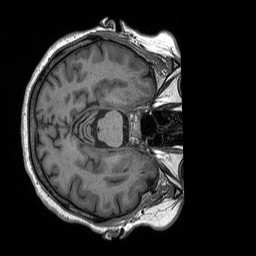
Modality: T1w
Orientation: axial
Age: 71
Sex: female
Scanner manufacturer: siemens
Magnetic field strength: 3 T
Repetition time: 2.4 s
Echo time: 0.00226 s